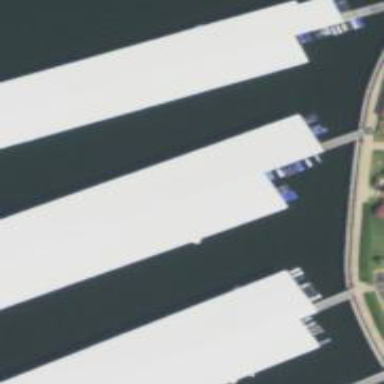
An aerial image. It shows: Building used for boat storage.